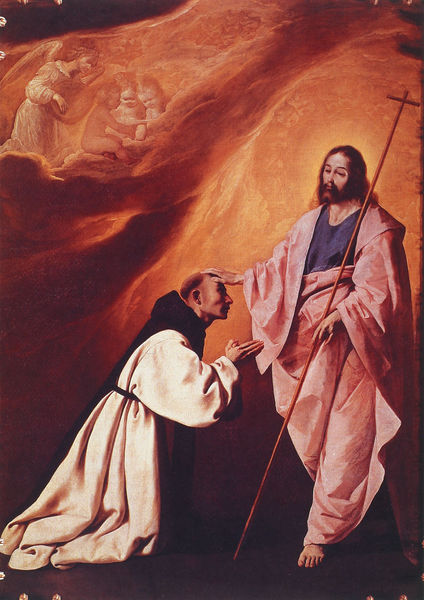
Titel: Die Vision von Bruder Andrés de Salmerón
Künstler: Francisco de Zurbarán
Standort: Guadelupe, Kloster (Amerika - Mexiko)
Schlagwörter: blau, dunkel, feuer, fuß, gemälde, hand, himmel, umhang, weiß, frau, licht, schwarz, gürtel, rot, bart, barock, falten, stehen, hände, gewand, kutte, mantel, gotik, höhle, rosa, kinder, stock, engel, spanien, stab, baby, kreuz, wirbel, knien, beten, heiligenschein, christus, jesus, hölle, kniend, priester, segen, segnen, segnung, mönch, heiliger, mandoline, standbein, heilig, betend, dominikaner, vergebung, gnade, gläubiger, seligsprechung, 1450, seegen